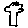
Label: tree